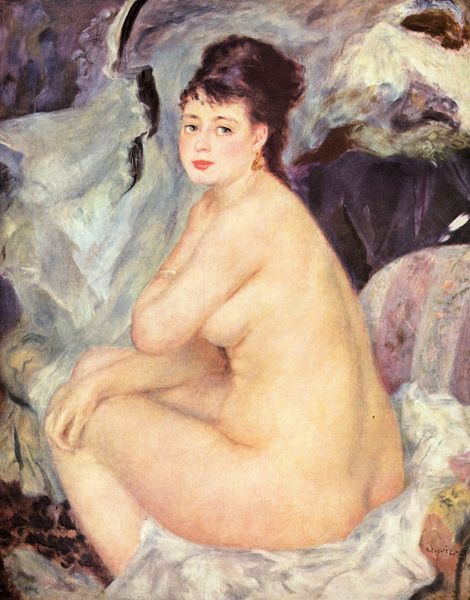
Titel: Weiblicher Akt (Anna)
Künstler: Pierre Auguste Renoir
Standort: Moskva
Institution: The Pushkin State Museum of Fine Arts
Schlagwörter: akt, blau, dunkel, gemälde, hand, haut, nackt, schatten, wasser, weiß, impressionismus, menschen, mädchen, sitzen, wäsche, braun, brust, busen, finger, frau, frisur, grau, haar, hell, hintergrund, kleid, kleider, licht, mund, nase, ohr, ohrring, pastell, renoir, rücken, schwarz, stuhl, blick, dame, rot, tuch, beige, hochformat, malerei, muster, jung, arm, arme, augen, gesicht, inkarnat, bildnis, hände, portrait, porträt, schauen, signatur, öl, boden, fransen, haare, halbfigur, pose, sessel, sitzend, stoff, stoffe, tücher, ohrringe, augenbrauen, lippen, locken, rosa, pony, rund, beine, lächeln, brüste, gesäß, hintern, seitlich, sofa, frauenakt, lila, violett, drehen, polster, weiblich, brauen, pupillen, gestreift, handtuch, manet, bett, bauch, laken, nackte, rüschen, schoß, ellenbogen, erotisch, model, oberschenkel, schenkel, nacktheit, rückenfigur, anschauen, armband, armreif, halbprofil, leintuch, schämen, garderobe, verdeckt, rundungen, pastel, voll, umdrehen, aktmodel, ruch, falscher arm, woher kommt ihr rechter arm, po, armreif manet, schiß